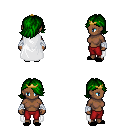
a pixel art fantasy rpg character, female body template, human, dark skin, white cape, red pants, green swoop hairstyle, gold tiara, white cloth bandages, black slippers, four views (front, back, left, right), 2x2 character sprite sheet, small pixel art, hard edges, no anti-aliasing